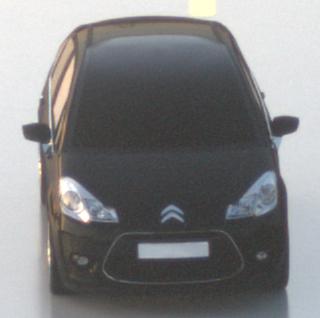
Make: Citroen
Model: C3 1.1
Detailed model: C3 (II)
Model produced from: 2010/01
Model produced until: 2012/03
Doors: 5
Color: black
Road condition: wet road
Daytime: sunrise or sunset
Contrast: low contrast